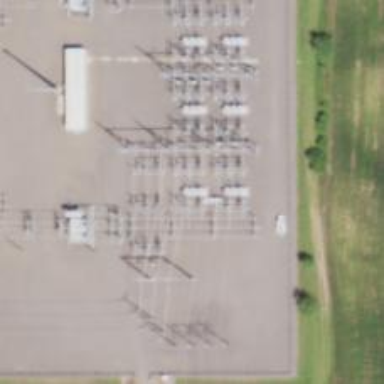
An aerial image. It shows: Switch for power supply.